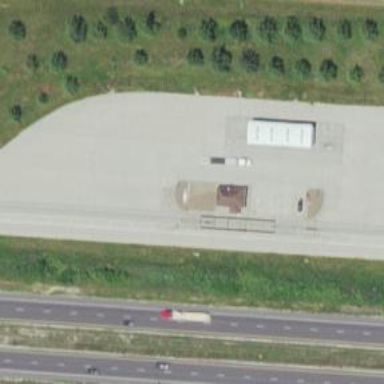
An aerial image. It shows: Weighbridge located on motorway link.